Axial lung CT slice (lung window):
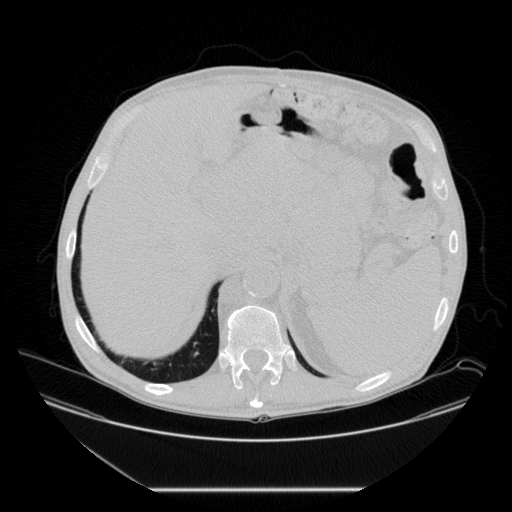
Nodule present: no